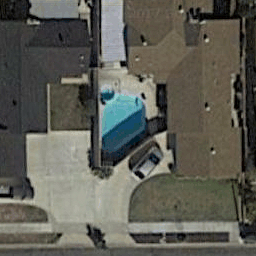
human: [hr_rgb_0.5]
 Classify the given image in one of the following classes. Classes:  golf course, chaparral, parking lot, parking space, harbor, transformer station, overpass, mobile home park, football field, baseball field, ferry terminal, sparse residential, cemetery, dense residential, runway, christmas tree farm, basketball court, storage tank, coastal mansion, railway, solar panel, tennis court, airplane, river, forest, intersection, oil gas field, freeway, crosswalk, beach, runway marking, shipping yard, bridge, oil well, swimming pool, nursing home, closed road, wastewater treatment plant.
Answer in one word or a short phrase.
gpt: swimming pool